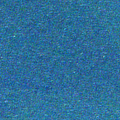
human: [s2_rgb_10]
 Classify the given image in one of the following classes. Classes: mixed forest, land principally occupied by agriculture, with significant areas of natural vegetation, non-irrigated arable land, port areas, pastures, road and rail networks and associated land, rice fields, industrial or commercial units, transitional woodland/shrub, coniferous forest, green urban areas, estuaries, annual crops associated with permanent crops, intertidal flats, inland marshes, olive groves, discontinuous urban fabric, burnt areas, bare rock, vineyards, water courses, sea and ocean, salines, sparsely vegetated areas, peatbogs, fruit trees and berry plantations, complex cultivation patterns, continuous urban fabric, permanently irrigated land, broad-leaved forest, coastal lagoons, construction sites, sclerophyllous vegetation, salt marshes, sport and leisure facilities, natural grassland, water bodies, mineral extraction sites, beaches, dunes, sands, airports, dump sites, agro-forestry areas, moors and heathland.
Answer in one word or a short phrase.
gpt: sea and ocean